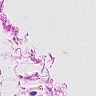
Metastatic tissue present: no